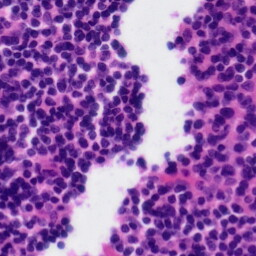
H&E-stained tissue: Tonsil